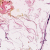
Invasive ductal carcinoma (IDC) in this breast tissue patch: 0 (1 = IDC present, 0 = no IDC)